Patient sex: F
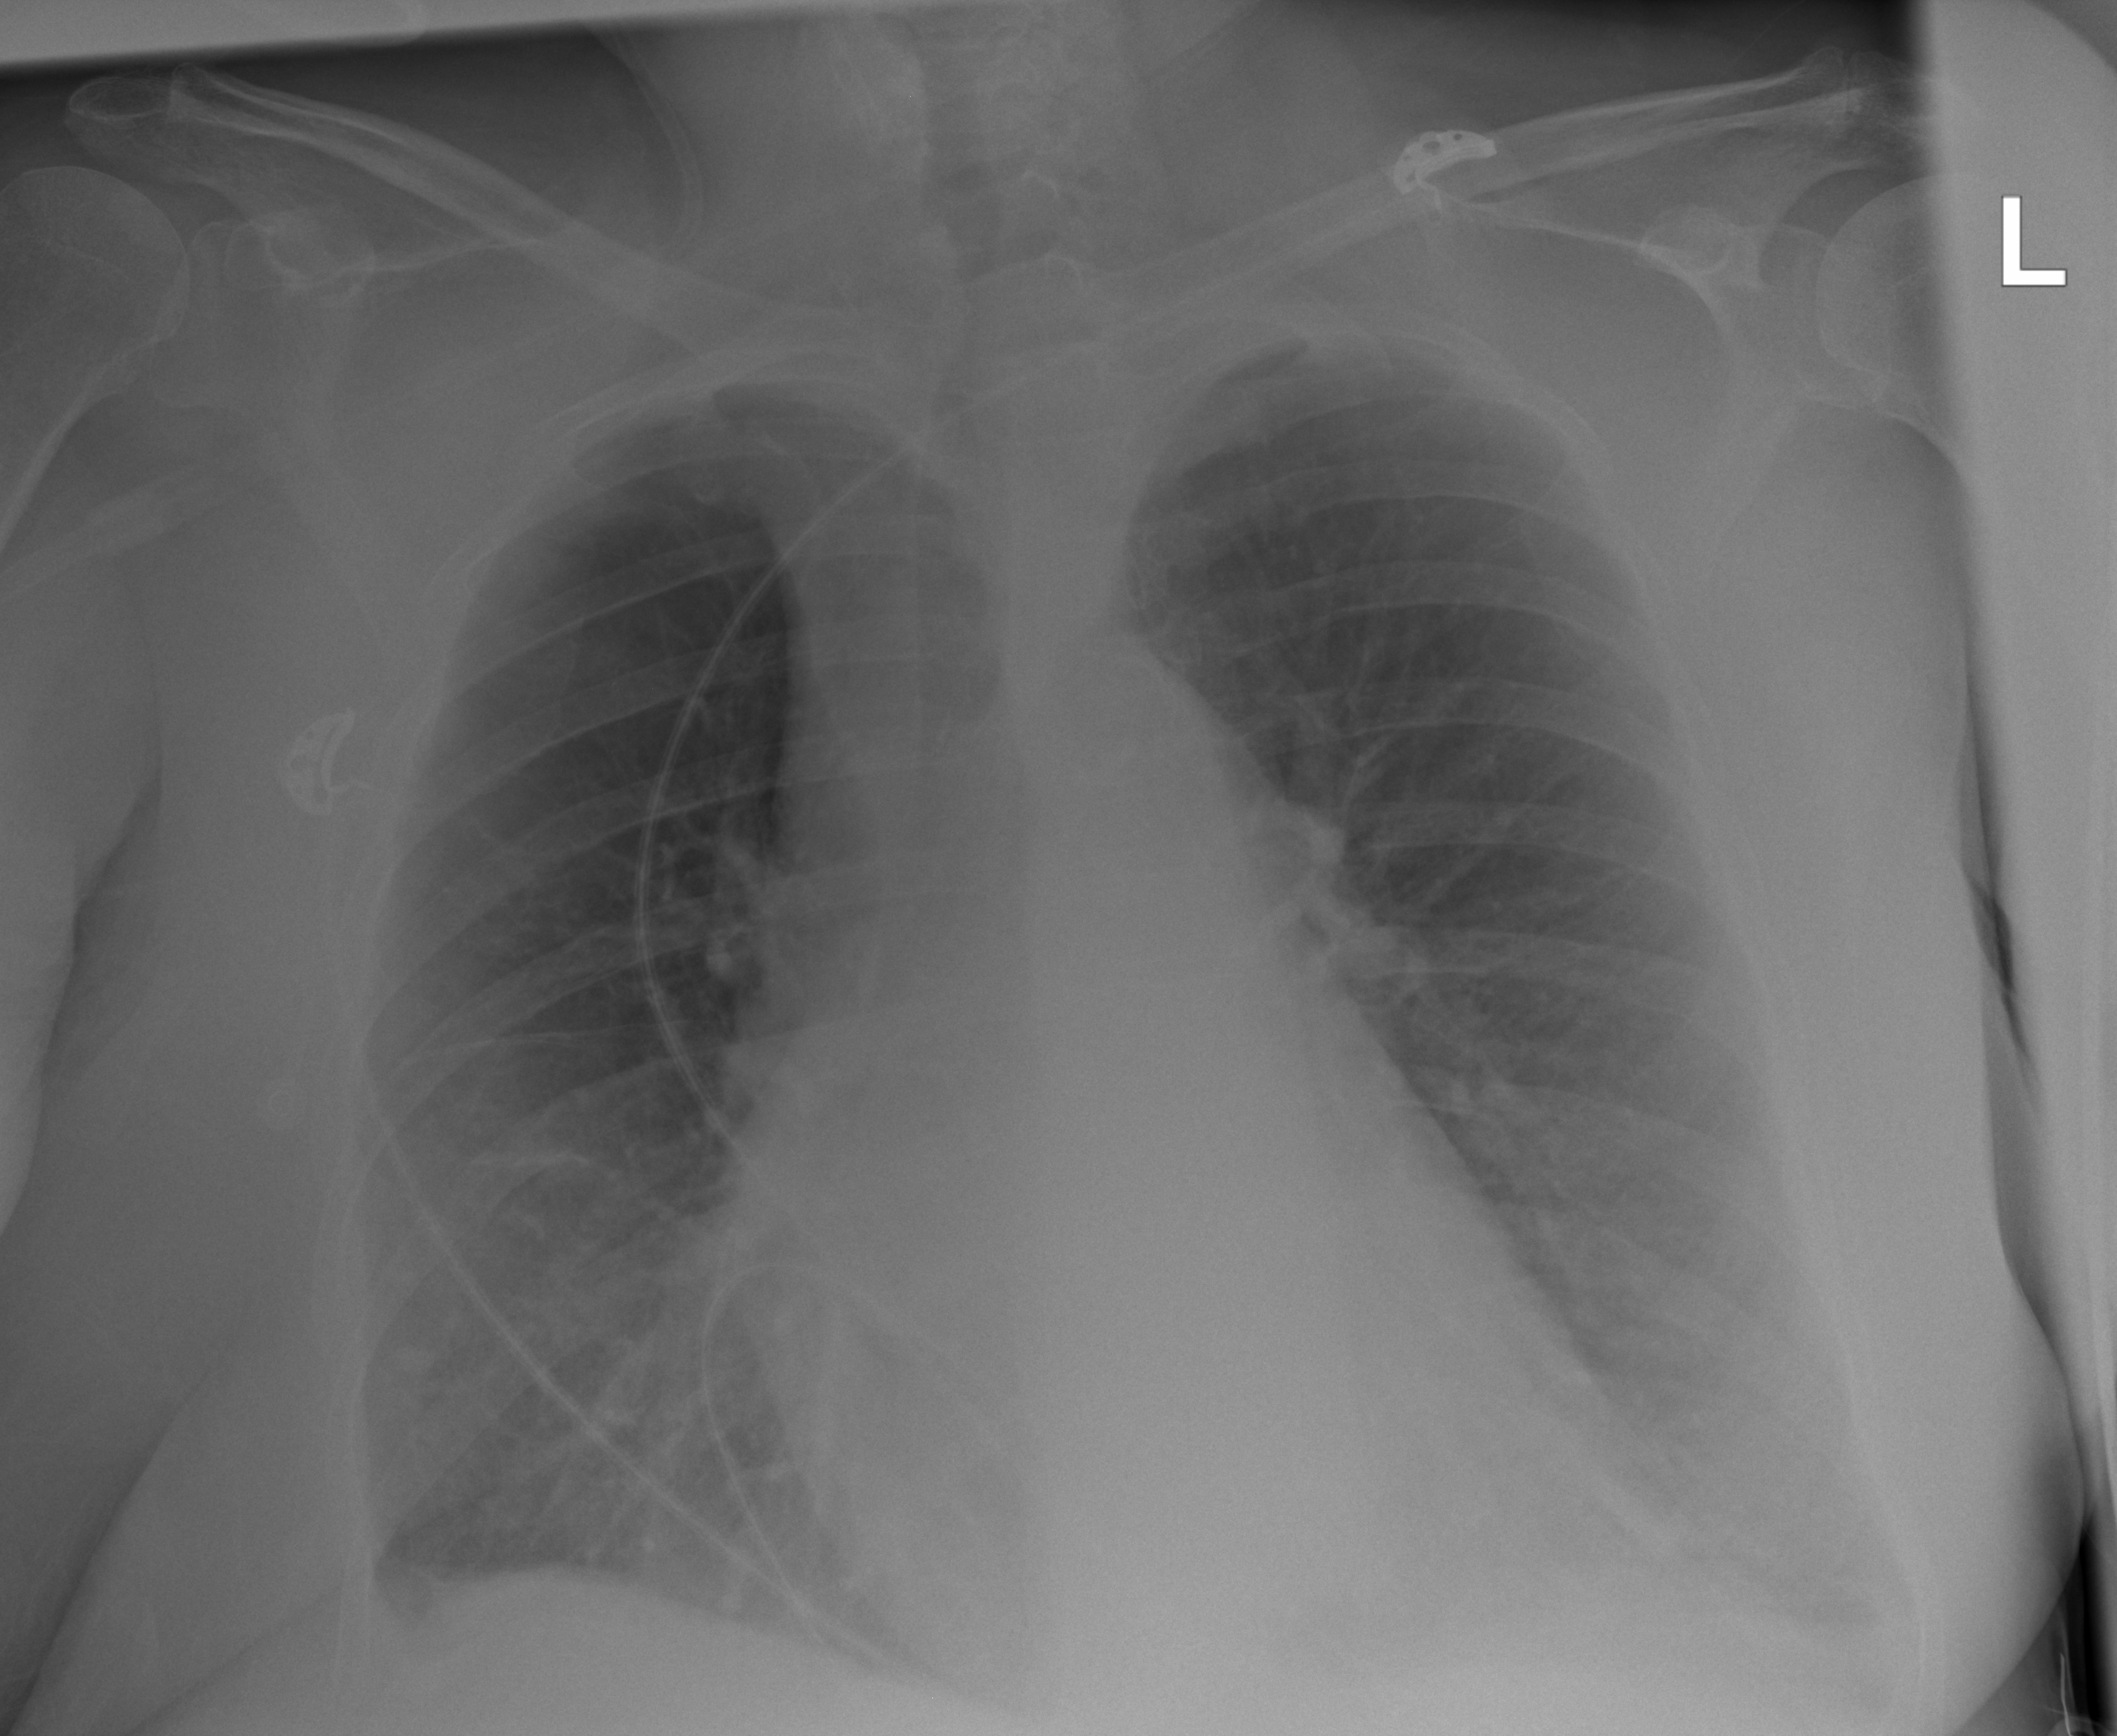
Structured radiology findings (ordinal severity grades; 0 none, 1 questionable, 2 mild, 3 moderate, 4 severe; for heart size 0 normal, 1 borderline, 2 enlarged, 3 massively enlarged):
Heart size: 2
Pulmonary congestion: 1
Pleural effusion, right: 1
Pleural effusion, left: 1
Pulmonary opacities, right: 2
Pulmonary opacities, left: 0
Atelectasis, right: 2
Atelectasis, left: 0